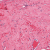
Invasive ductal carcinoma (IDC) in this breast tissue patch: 0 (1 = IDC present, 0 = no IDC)